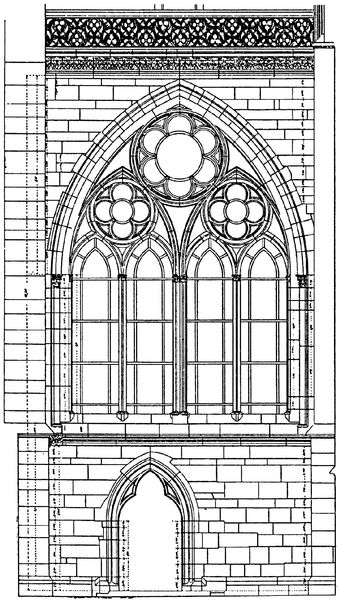
Titel: Straßburger Münster
Standort: Straßburg (EU - F)
Schlagwörter: blumen, fenster, glas, pfeiler, schwarz, skizze, säulen, tür, zeichnung, dach, rose, wand, architektur, barock, stein, steine, kirche, gotik, relief, ansicht, bogen, fassade, mauer, linien, weis, pilaster, bögen, linie, mauerwerk, schwarzweiß, bleistift, entwurf, fries, sims, rosette, spitzbogen, plan, streben, geometrie, christentum, rosetten, sakralbau, masswerk, fensterrose, maße, maß, planung, architektonisch, rossette, kirchenfenster, classisismus